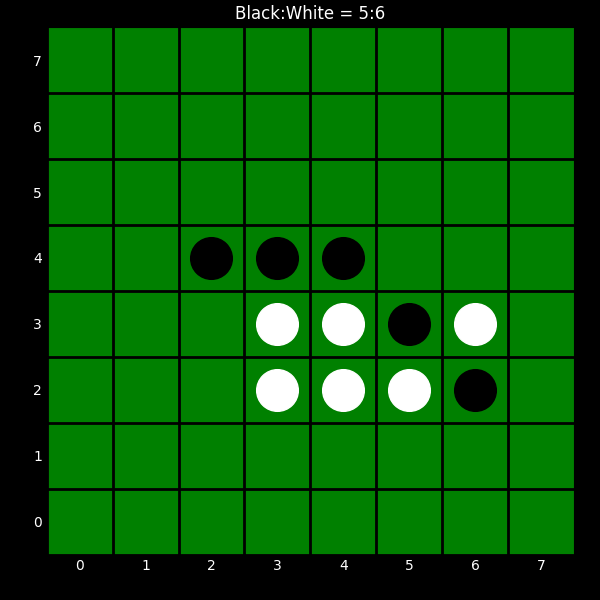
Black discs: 5
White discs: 6